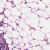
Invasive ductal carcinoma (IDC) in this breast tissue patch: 0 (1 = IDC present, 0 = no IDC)